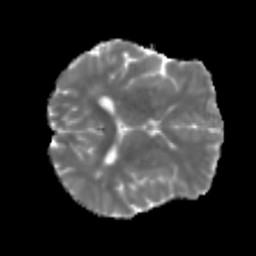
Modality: MD
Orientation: axial
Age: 42
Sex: male
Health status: healthy
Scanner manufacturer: siemens
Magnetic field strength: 3 T
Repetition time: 3.6 s
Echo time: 0.0964 s